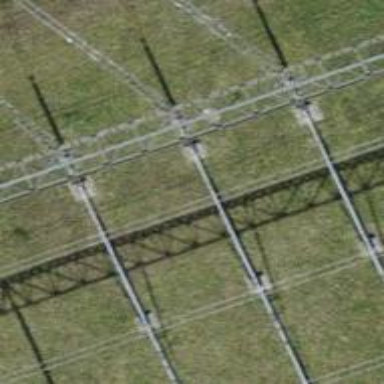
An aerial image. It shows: Power line with three cables connected to substation.